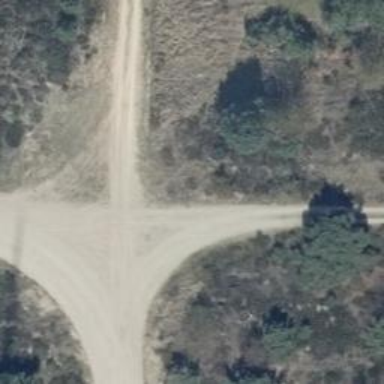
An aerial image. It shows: Gravel track with grade2 quality.